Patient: sex M, age 71
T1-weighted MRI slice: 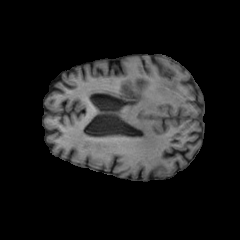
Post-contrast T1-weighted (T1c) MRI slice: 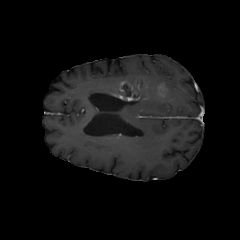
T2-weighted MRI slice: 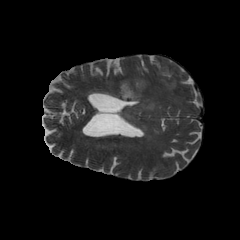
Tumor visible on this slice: yes
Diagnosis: Glioblastoma, IDH-wildtype
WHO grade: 4